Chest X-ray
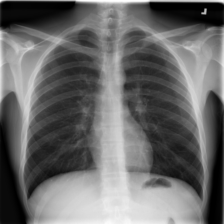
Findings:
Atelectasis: negative
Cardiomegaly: negative
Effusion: negative
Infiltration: negative
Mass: negative
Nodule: negative
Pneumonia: negative
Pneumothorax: negative
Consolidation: negative
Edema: negative
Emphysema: negative
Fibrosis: negative
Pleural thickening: negative
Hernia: negative